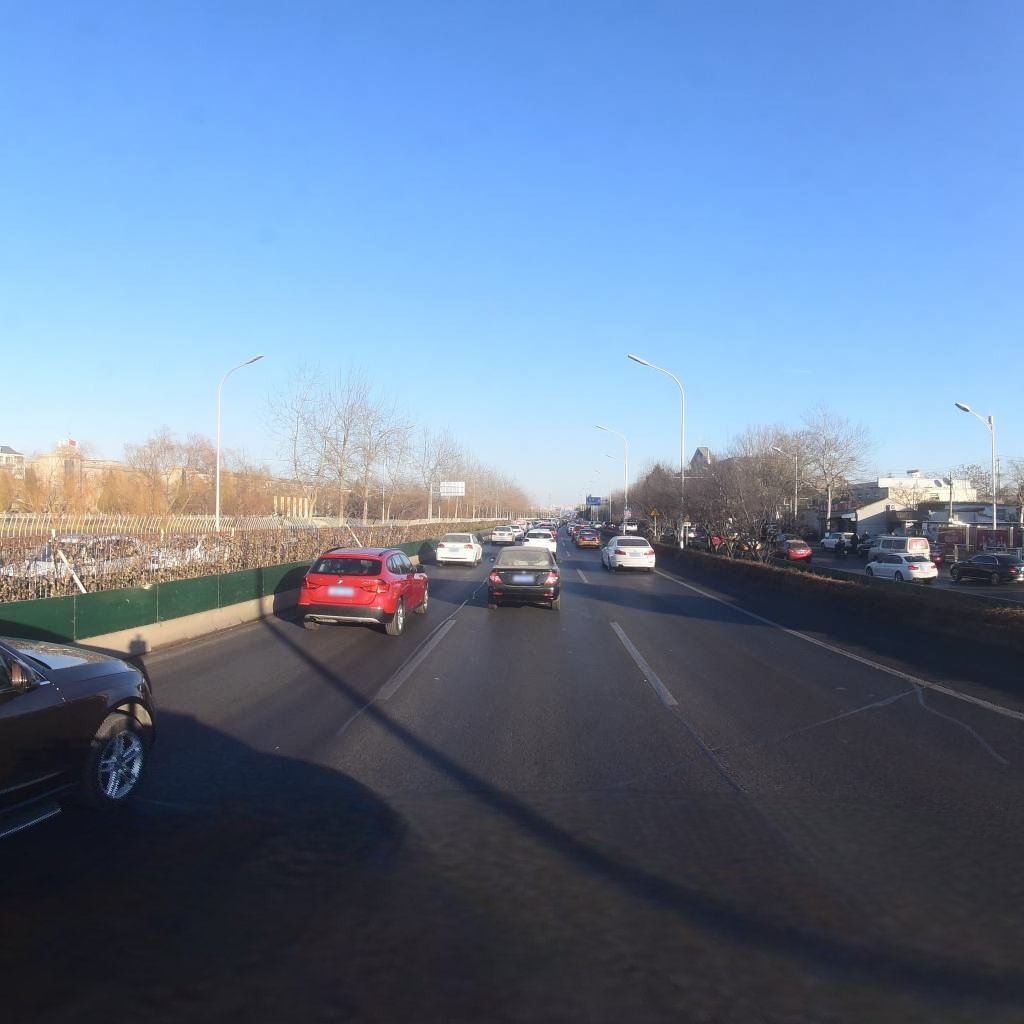
Region: Dongcheng
Road damage annotations: longitudinal patch, transverse patch, longitudinal patch, longitudinal patch, longitudinal patch